The image is a continuous-wavelet scalogram (time versus scale) of a rotating-machine vibration signal. Diagnose the rotating machine from this image, choosing from: normal, misalignment, unbalance, looseness.
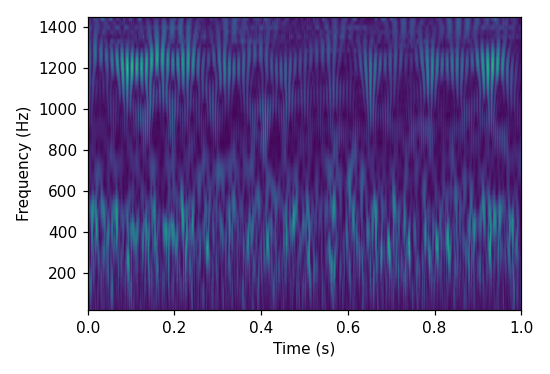
Answer: misalignment